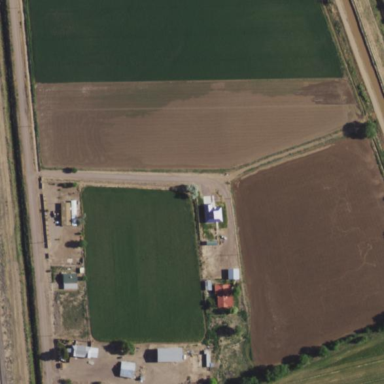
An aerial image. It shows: Farmyard area.